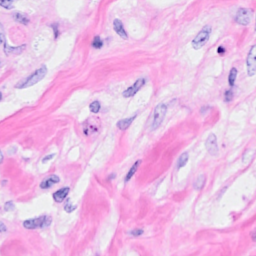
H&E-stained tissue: Breast